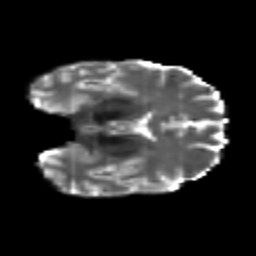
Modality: T2w
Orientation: coronal
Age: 44
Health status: ill
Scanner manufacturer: philips
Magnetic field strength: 3 T
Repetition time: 9 s
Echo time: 0.127 s